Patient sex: M
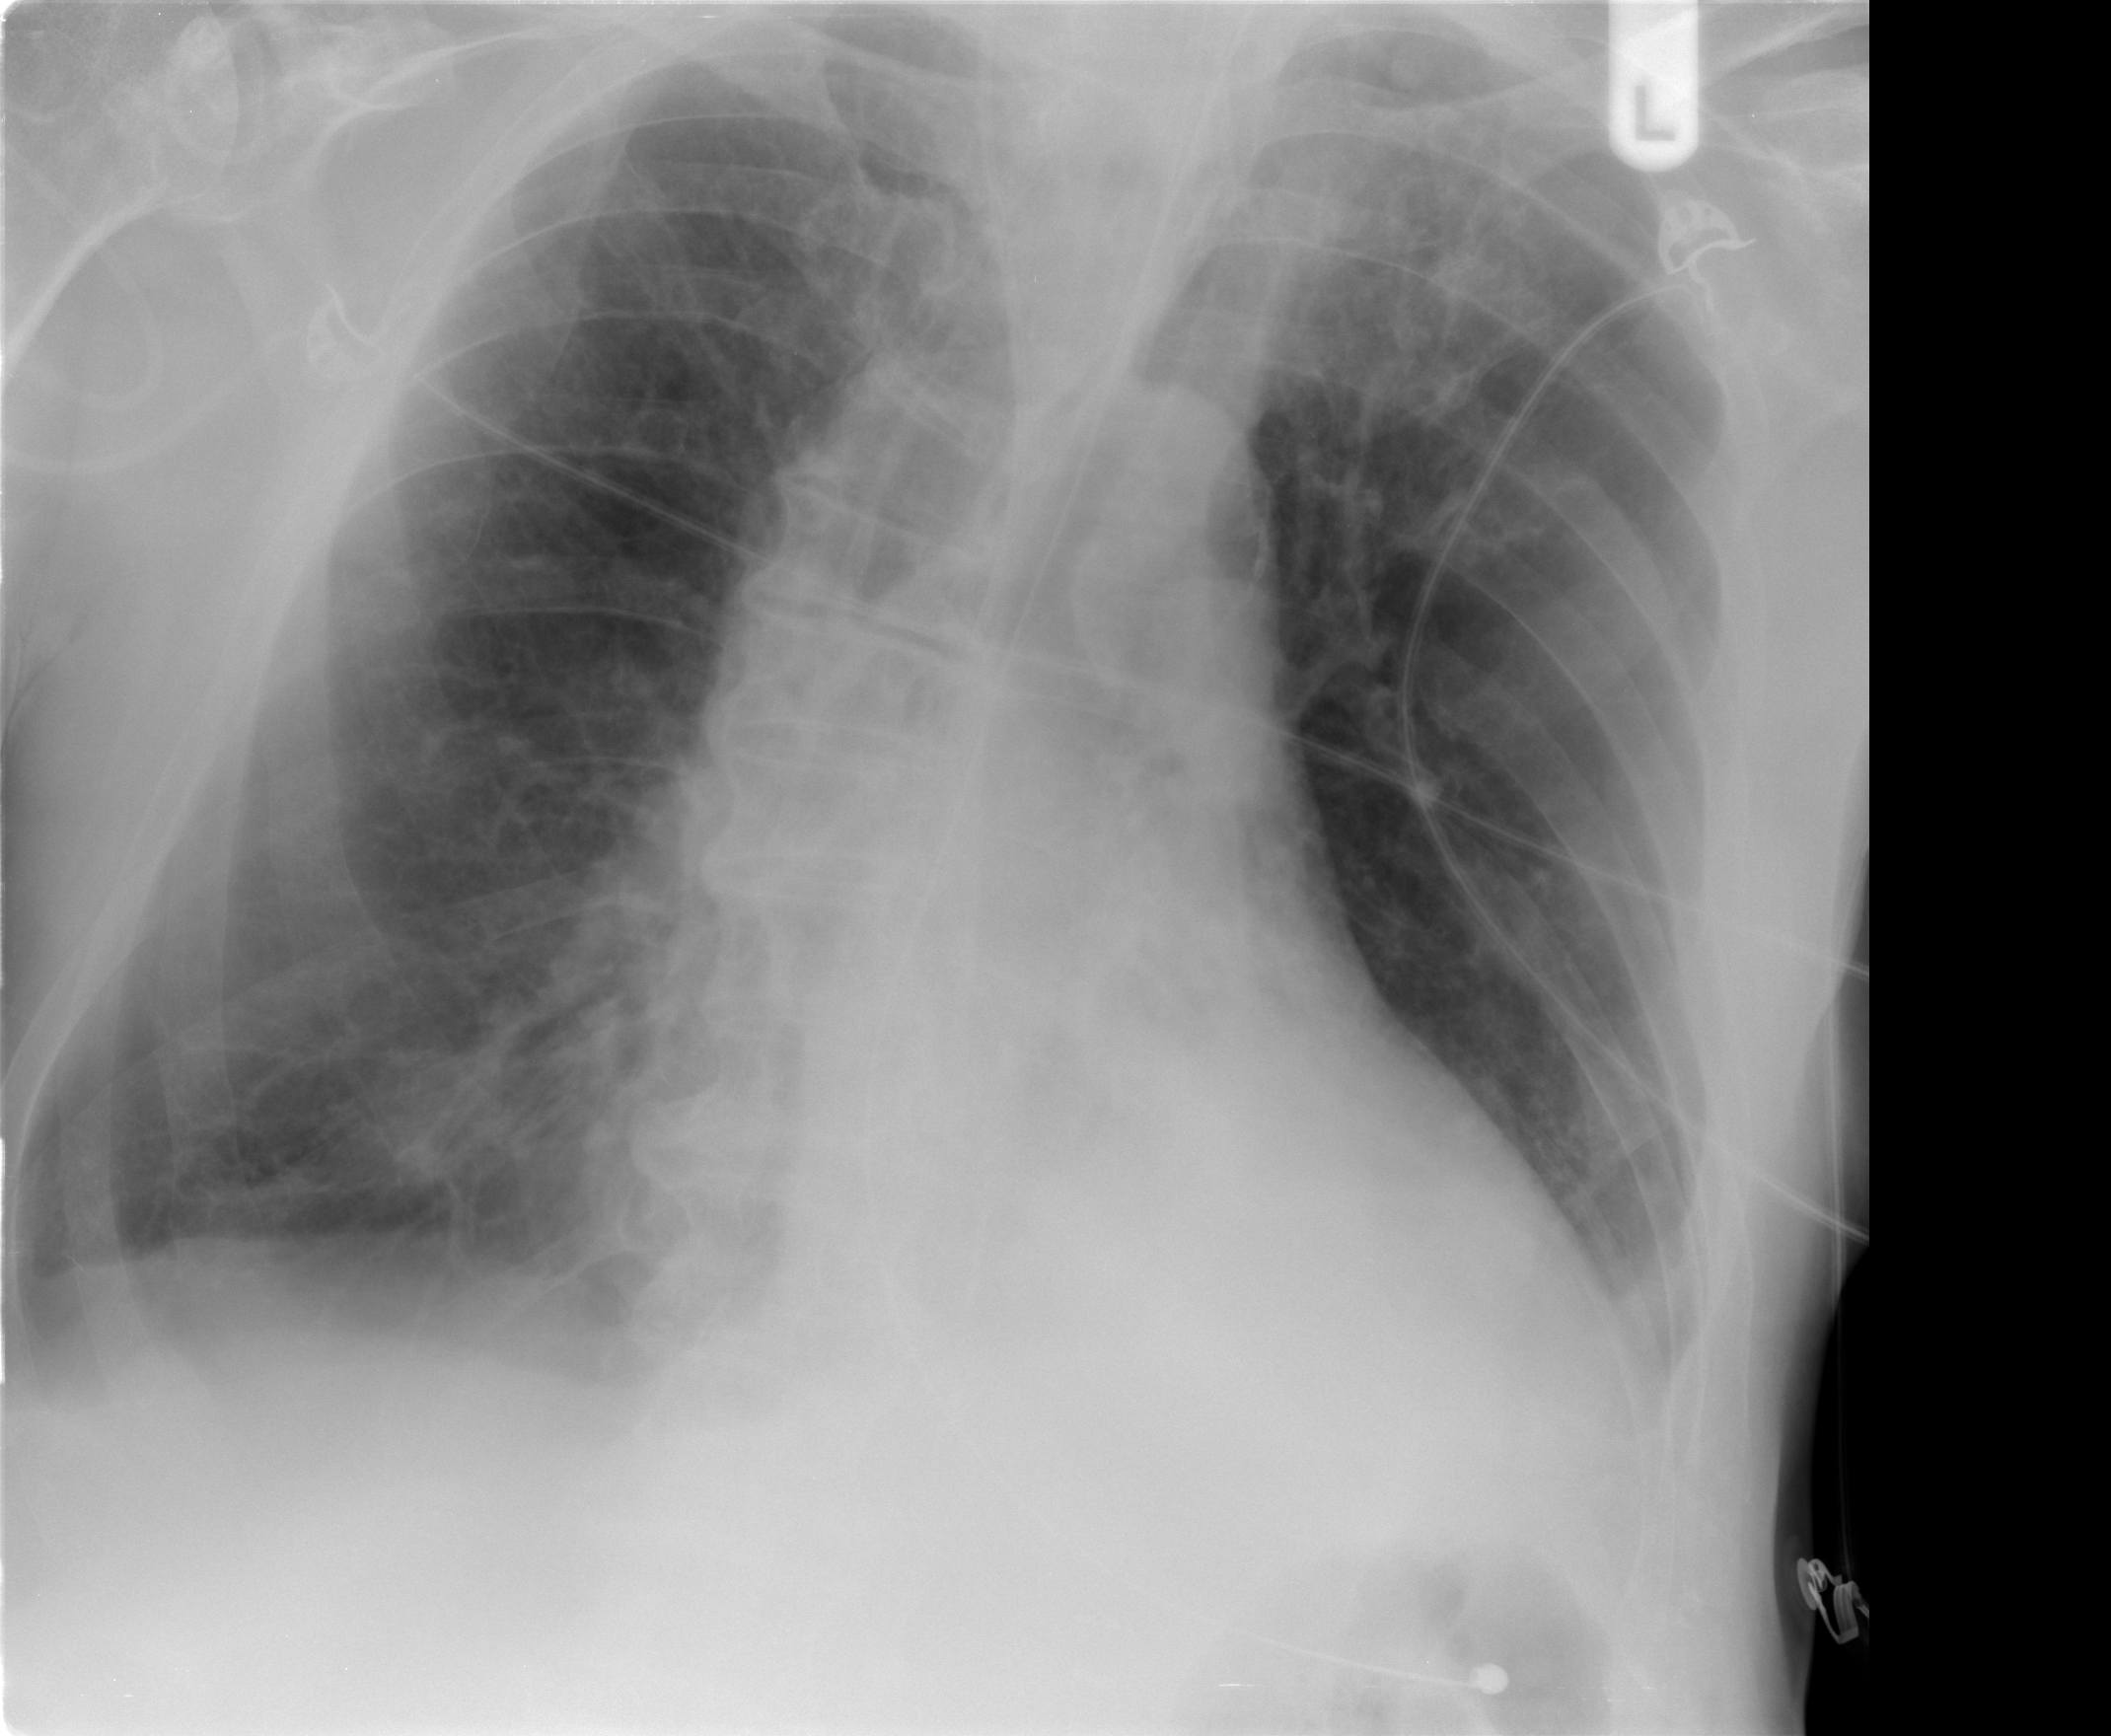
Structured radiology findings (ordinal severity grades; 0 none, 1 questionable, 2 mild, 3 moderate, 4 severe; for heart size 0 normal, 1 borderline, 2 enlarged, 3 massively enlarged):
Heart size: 0
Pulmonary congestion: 0
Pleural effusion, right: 2
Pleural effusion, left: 1
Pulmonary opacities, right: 1
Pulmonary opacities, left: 0
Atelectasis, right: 2
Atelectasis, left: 2